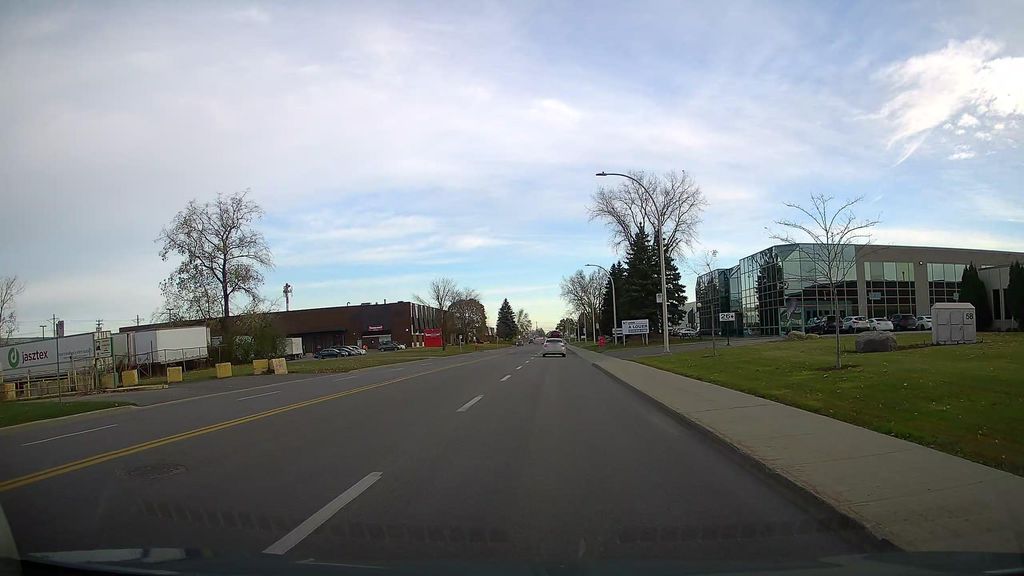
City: montreal